Question: I was using a FormSheet style modal view, but in order to show more information, I am switching to a PageSheet. When I change my code to this:
'''
targetController.modalPresentationStyle = UIModalPresentationPageSheet;
'''
I get this (notice the top red bar is cut off):

Any ideas?
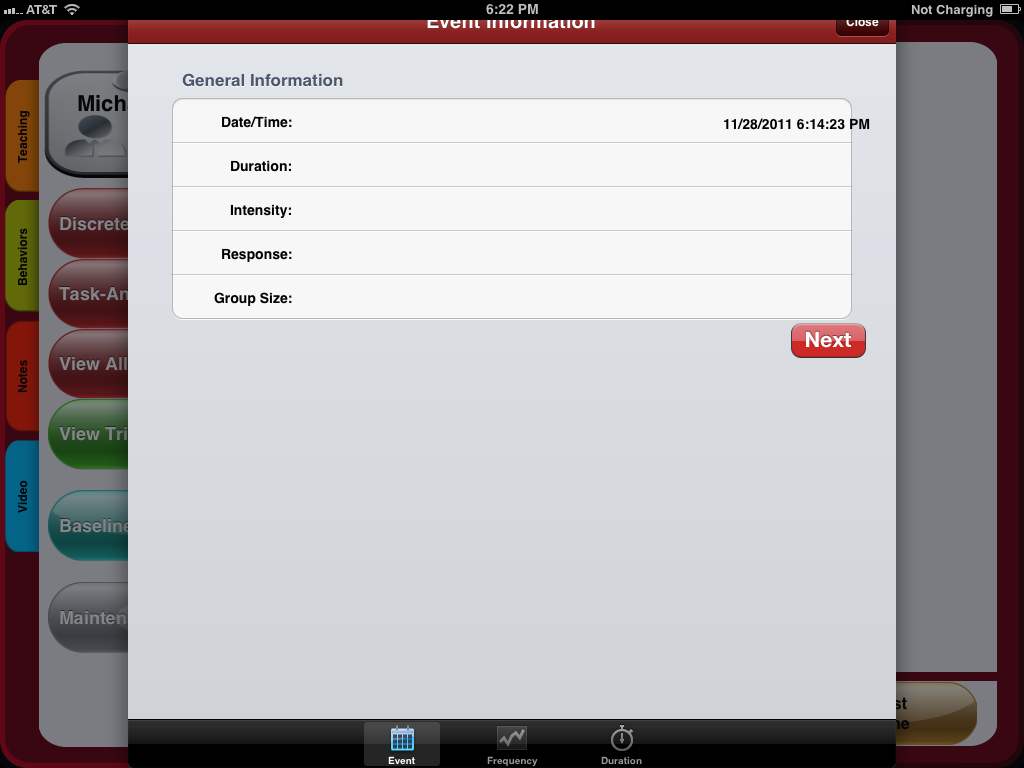
Answer: According to the <URL> 'UIModalPresentationPageSheet' will give you the height of the .
> The height of the presented view is set to the height of the screen and...
This is different from the height for the user interface. You can either hide the status bar, like:
'''
UIApplication.SharedApplication.StatusBarHidden = true;
'''
and make the screen's height equals to the available UI height subtract the status bar height from your frame.